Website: crate-barrel
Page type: account-selection
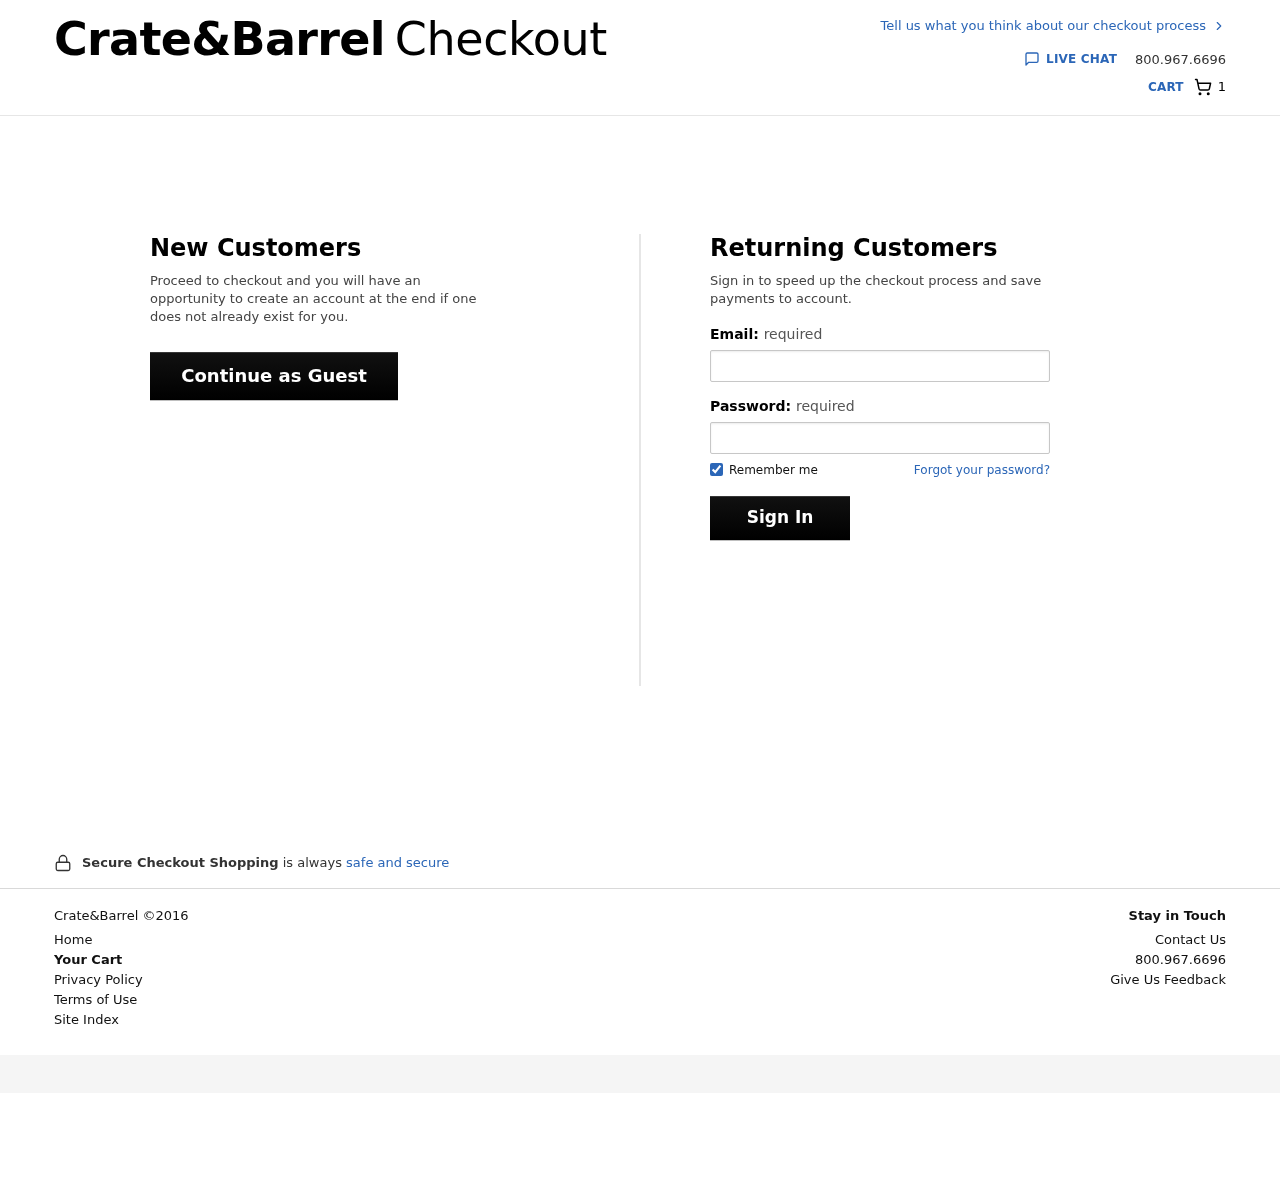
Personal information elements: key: PII_EMAIL
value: sponce@gmail.com
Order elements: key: ORDER_NUM_ITEMS
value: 1